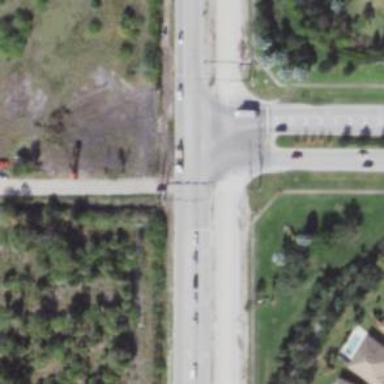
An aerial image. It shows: Marked road crossing.